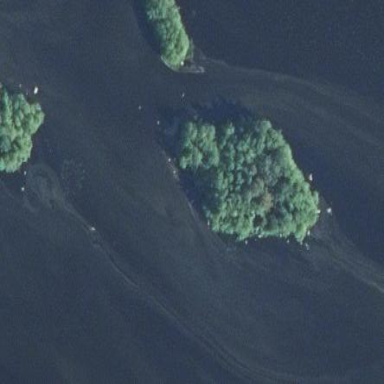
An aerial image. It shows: Islet.